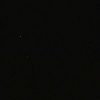
Label: space